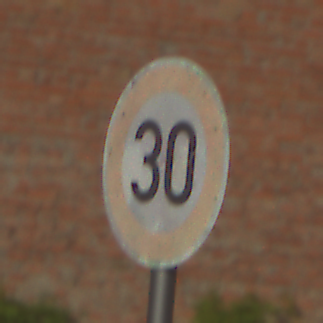
Verkehrszeichen: Geschwindigkeit30
Umgebung: Outdoor, Suburban
Tageszeit: MorningAfternoon
Wetter: PartlyCloudy
Licht: Natural
Jahreszeit: NotSpecified
Kontrast: HighContrast